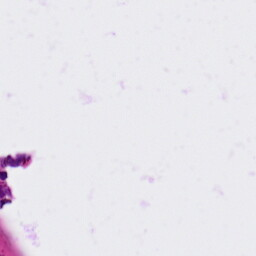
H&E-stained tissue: Ovarian